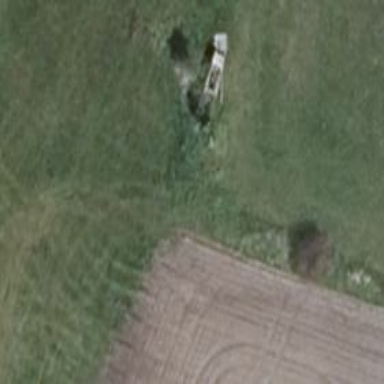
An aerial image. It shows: Hunting stand.